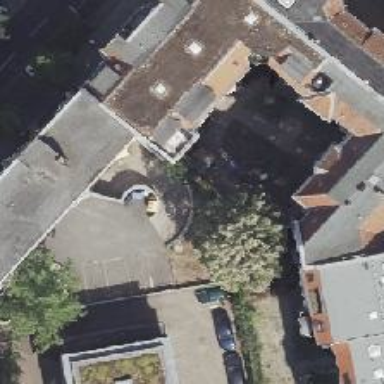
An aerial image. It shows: Building consisting of apartments with double saltbox roof shape.